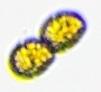
Label: Margalefidinium